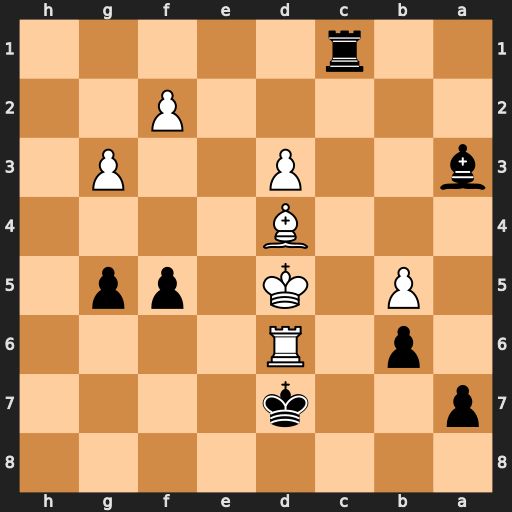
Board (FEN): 8/p2k4/1p1R4/1P1K1pp1/3B4/b2P2P1/5P2/2r5
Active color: b
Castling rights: -
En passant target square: -
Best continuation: Bxd6